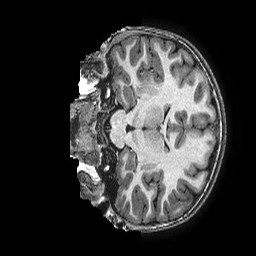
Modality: T1w
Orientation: coronal
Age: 11
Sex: female
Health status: ill
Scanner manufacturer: ge
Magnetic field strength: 3 T
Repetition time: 0.0077 s
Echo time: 0.003436 s